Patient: sex M, age 77
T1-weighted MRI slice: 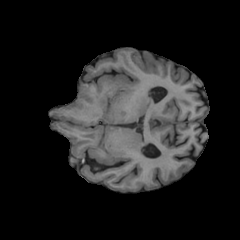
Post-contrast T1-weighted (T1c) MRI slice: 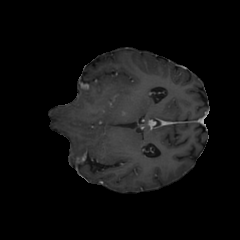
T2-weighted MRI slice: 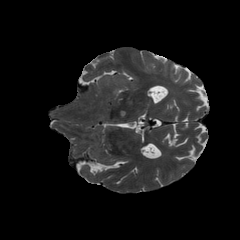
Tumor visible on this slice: yes
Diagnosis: Glioblastoma, IDH-wildtype
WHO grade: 4